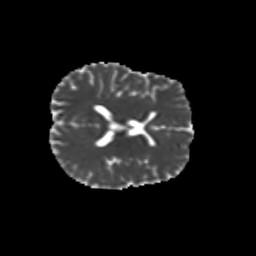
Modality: MD
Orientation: axial
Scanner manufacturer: siemens
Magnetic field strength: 3 T
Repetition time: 9.2 s
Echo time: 0.084 s